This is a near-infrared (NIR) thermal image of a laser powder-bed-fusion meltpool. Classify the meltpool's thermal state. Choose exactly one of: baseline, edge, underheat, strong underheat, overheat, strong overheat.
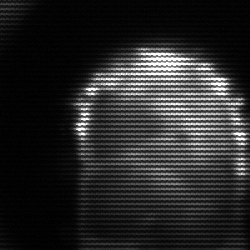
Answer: baseline